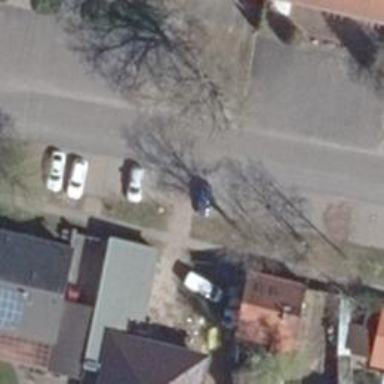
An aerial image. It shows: Residential road with asphalt surface.